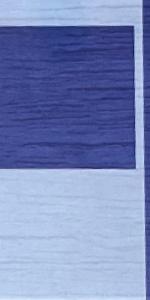
Label: Empty